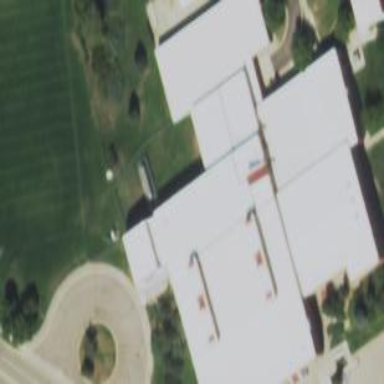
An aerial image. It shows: Red school building.